Question: im new to Spring Jpa and i have problem saying query did not return a unique result:18;
I have table orders and customer. Order table has a foreing key (customer_id_fk) to customers table. So in order table i can see all customers who have ordered and what. But i need a query what will return me all orders by (customer_id_fk). I already looked up this problem and it looks like when i search it, it can return one one uniqu id from customer table. But all i need is just find all those fk without accessing customers table.
For example like we are writing in MySQL ->select * From orders Where customer_id_fk =1; and it could show me only that data. But spring does not seem to understand it, i also tried to write Custom query but it did not work.
Is there a way i can do this ?
Data from MySQL

'''
@Repository
public interface OrderRepository extends CrudRepository<Order,Long> {
@Override
Iterable<Order> findAll();
Order getOrdersByCustomerId(Long customerId);
}
'''
'''
@Service
public class OrderService {
OrderRepository orderRepository;
@Autowired
public OrderService(OrderRepository orderRepository) {
this.orderRepository = orderRepository;
}
public Order findOrderByCustomerId(Long customerId) throws SQLException{
return this.orderRepository.getOrdersByCustomerId(customerId);
}
}
'''
'''
@NoArgsConstructor
@AllArgsConstructor
@Data
@Entity
@Table(name = "orders")
public class Order{
@Id
@GeneratedValue(strategy = GenerationType.IDENTITY)
private Long id;
private Date orderTime;
private Double productCost;
private Double subtotal;
@ManyToOne
@JoinColumn (name = "customer_id_fk",foreignKey = @ForeignKey(name = "customer_id"))
private Customer customer;
private String street;
private String city;
private String country;
private String postCode;
@Enumerated (EnumType.STRING)
private PaymentMethod paymentMethod;
private Integer quantity;
@ManyToOne
@JoinColumn (name = "foodItem_id",foreignKey = @ForeignKey(name = "foodItem_id_fk"))
private FoodItem foodItem;
}
'''
'''
@Entity
@Data
@AllArgsConstructor
@NoArgsConstructor
public class Customer {
@Id
@GeneratedValue(strategy = GenerationType.IDENTITY)
private Long id;
private String firstName;
private String lastName;
private String dateOfBirth;
private Integer phoneNumber;
@Column(unique = true)
private String email;
private String password;
@OneToOne
private CustomerAddress customerAddress;
}
'''
Controller class:
'''
@GetMapping("menu/{customerId}/orderHistory")
public String showOrderHistory(Model model, @PathVariable Long customerId) throws Exception {
model.addAttribute("customerId",customerId);
Customer customer=customerService.findCustomerById(customerId);
System.out.println("ccustomer iss: "+customer);
Order order= orderService.findOrderByCustomerId(customer.getId()); // query did not return a unique result: 18
model.addAttribute("customerName",customer.getFirstName()+" "+customer.getLastName()); //this works
// model.addAttribute("order",order);
return "customer/orderHistory";
}
'''
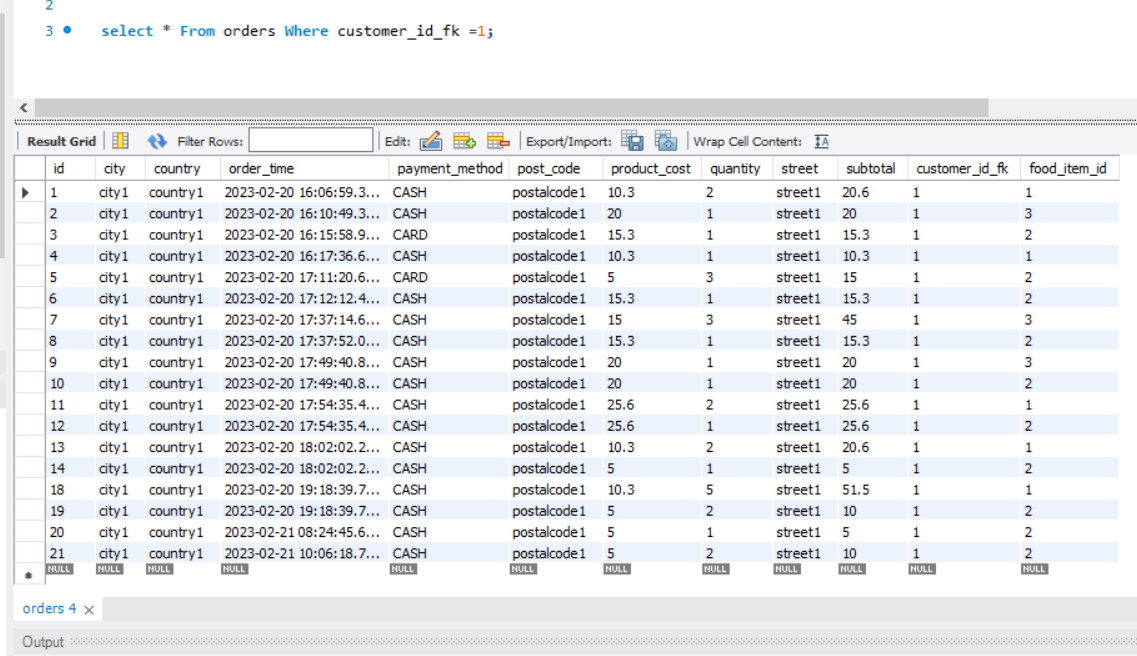
Answer: If you look at your own screenshot you see the query returns 21 rows. This is also what the exception/error is telling you (no unique result).
Your repository method returns a single 'Order' whilst your query returns 21. That isn't going to fit. Instead you need to return a collection of orders, like 'List<Order>'.
'''
List<Order> getOrdersByCustomerId(Long customerId);
'''
An 'Order' represents a row in the database, so in your case you will get a list with 21 'Order' objects in it.